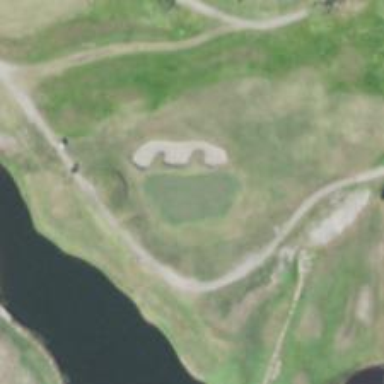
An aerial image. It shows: View of golf hole.